Interaction volume radius: 5 \u00c5
Interaction volume height: 10 \u00c5
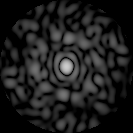
Disorder parameter: 0.8954